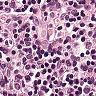
Metastatic tissue present: no